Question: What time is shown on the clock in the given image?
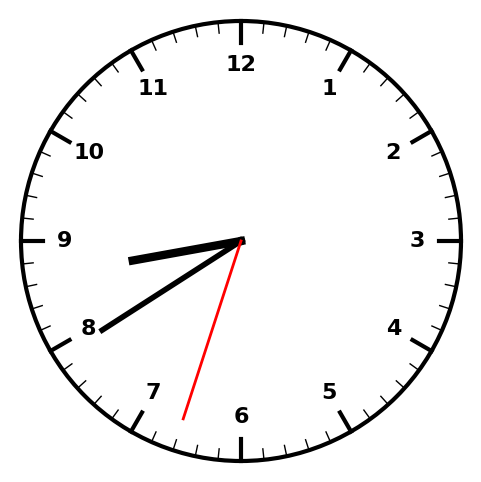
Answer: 08:39:33